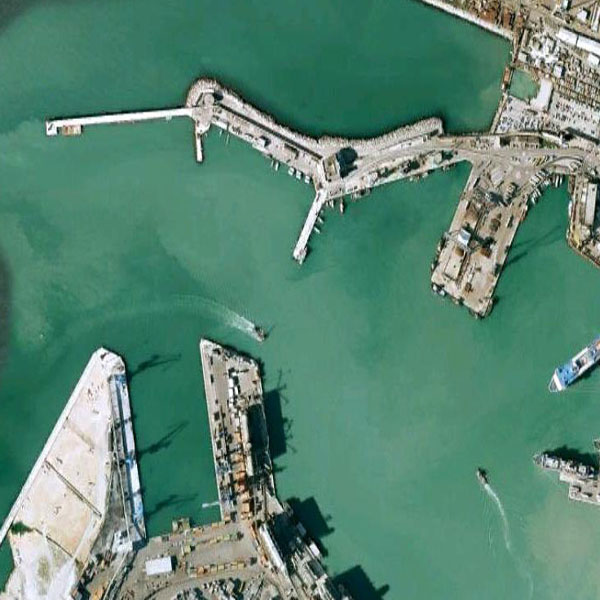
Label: Port